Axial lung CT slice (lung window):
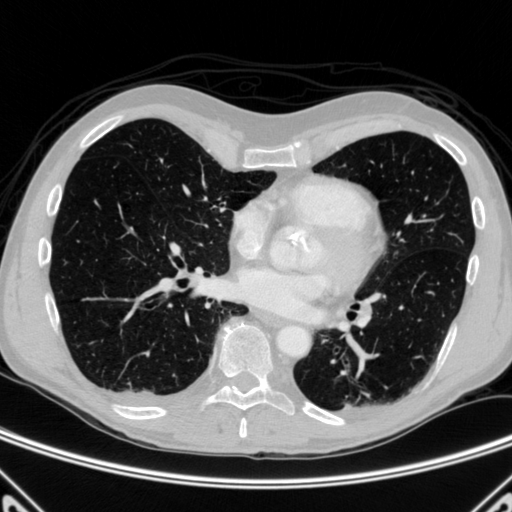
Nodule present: no